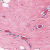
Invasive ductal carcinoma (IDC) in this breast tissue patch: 0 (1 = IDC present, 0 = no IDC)